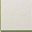
Piece: xx